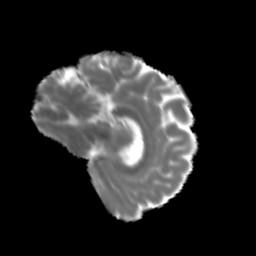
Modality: MD
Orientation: sagittal
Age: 47
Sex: male
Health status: healthy
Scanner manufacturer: siemens
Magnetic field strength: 3 T
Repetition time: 3.6 s
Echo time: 0.0964 s